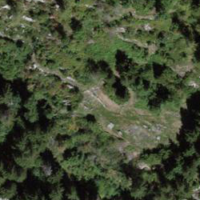
EUNIS habitat code: 43
Species observed at this site:
Clinopodium vulgare
Stachys recta
Prunus padus
Campanula trachelium